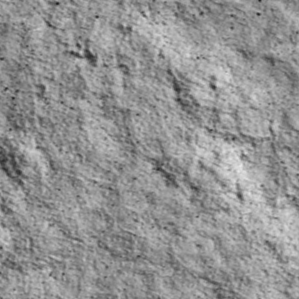
Label: non_frost